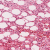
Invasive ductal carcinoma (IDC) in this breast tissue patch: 0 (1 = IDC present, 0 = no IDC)